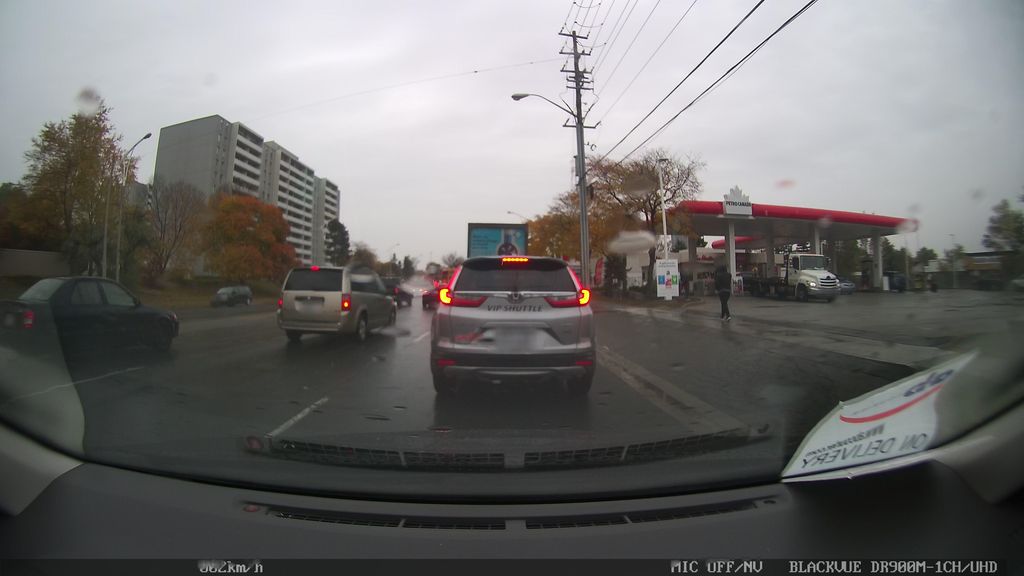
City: toronto